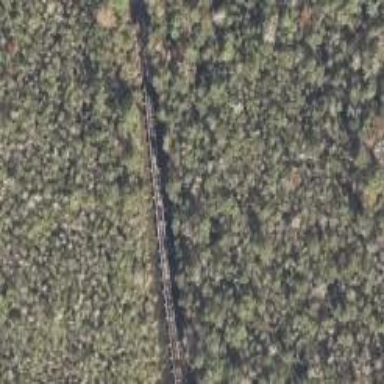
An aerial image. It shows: Disused railway bridge.